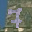
Label: 7